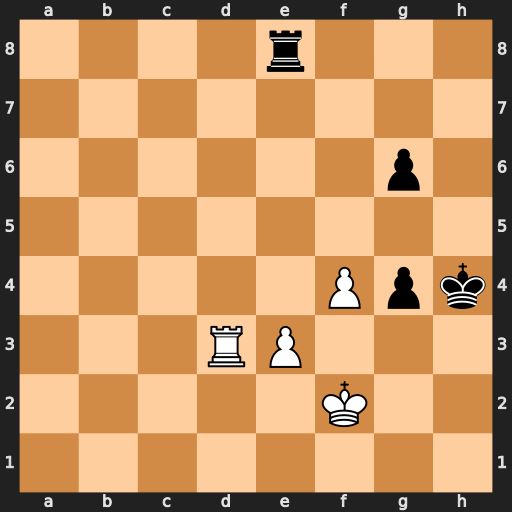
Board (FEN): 4r3/8/6p1/8/5Ppk/3RP3/5K2/8
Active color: w
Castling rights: -
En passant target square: -
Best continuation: Rd7 Rh8 Rd1 g3+ Kf3